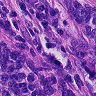
Metastatic tissue present: yes